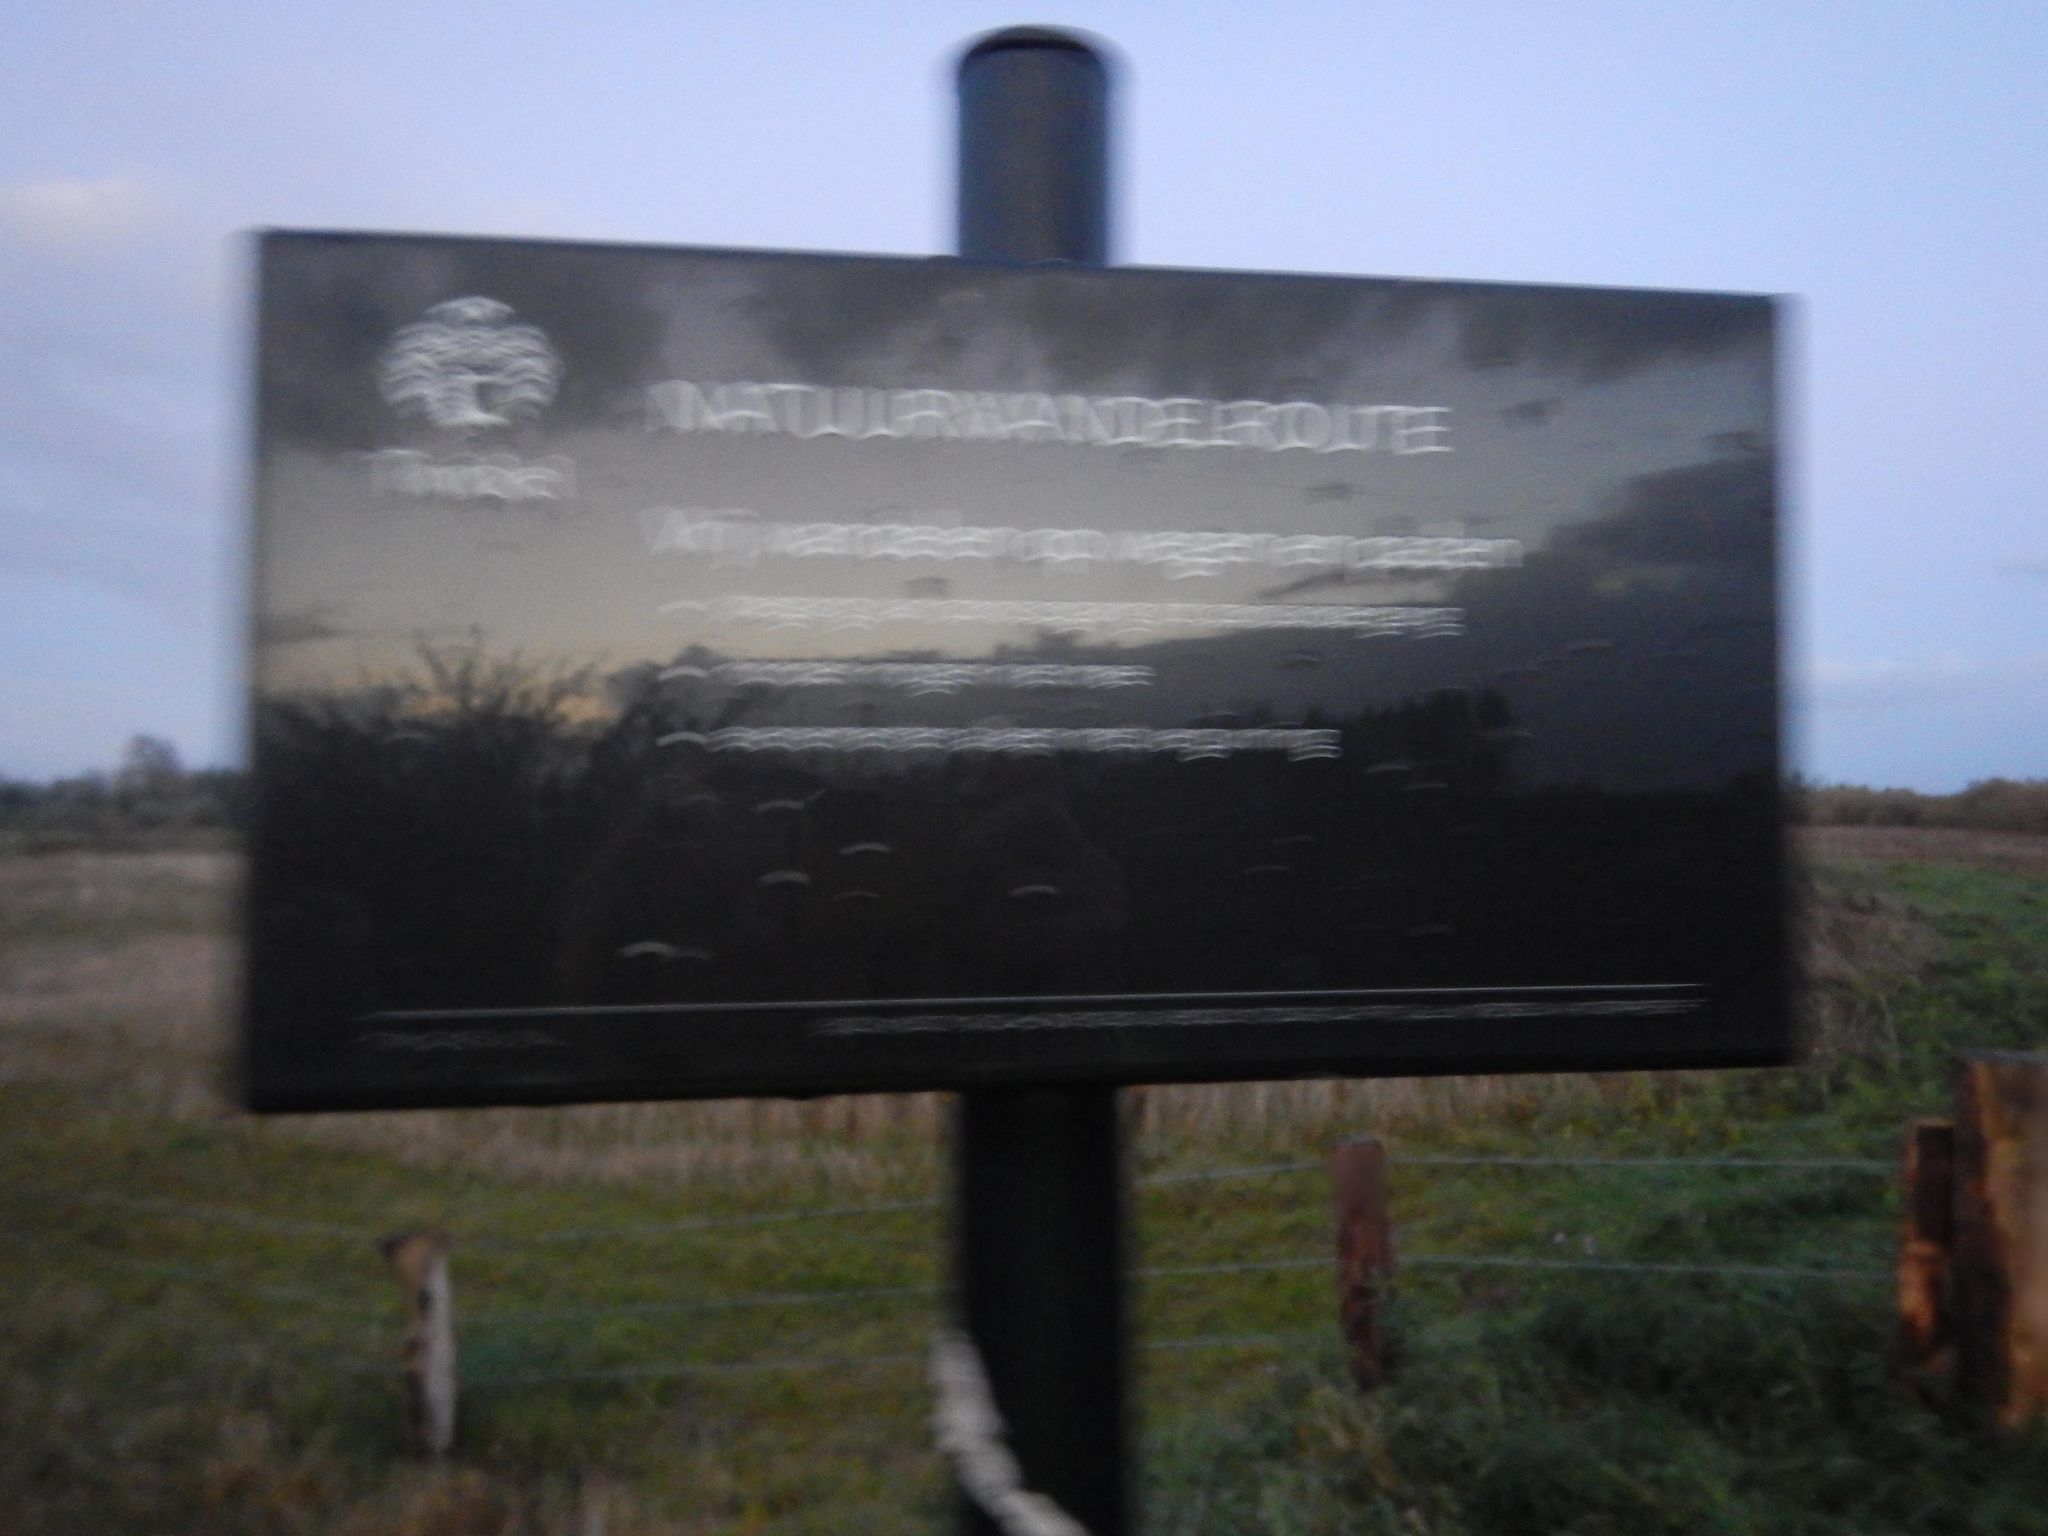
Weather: snowy
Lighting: day
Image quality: slightly poor
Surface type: walking surface
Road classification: track, unclassified, path
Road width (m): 1.0
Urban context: suburban or peri-urban
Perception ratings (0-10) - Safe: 0.91, Lively: 1.11, Beautiful: 4.73, Boring: 6.41, Depressing: 7.13, Wealthy: 2.48